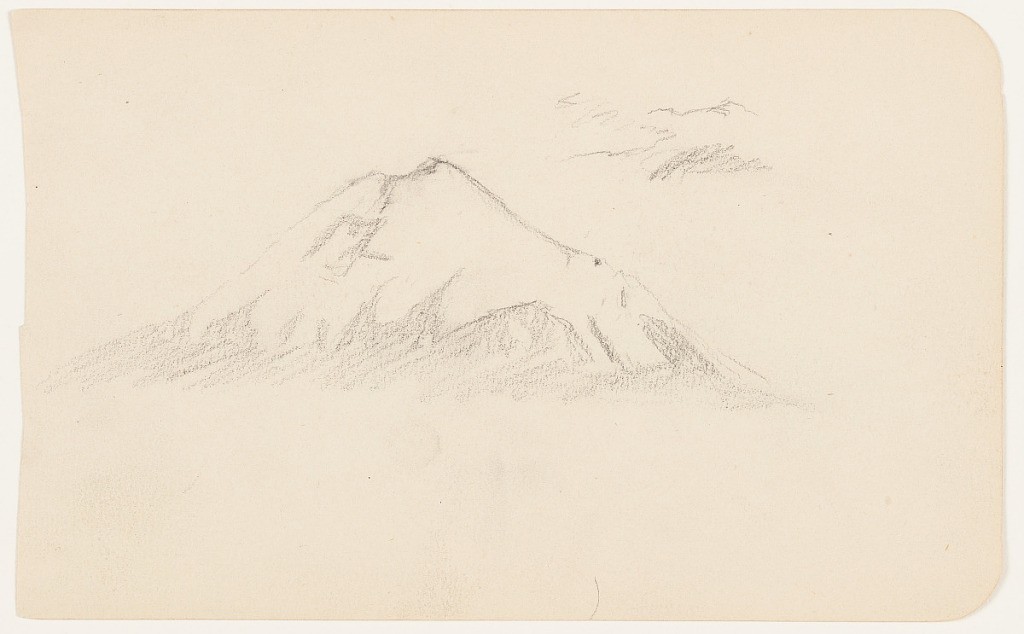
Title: Pico de Orizaba, Mexico
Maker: Frederic Edwin Church, American, 1826–1900
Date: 1890–93
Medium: Graphite on off-white wove paper; verso: graphite
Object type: Drawing
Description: Landscape sketch showing a view of the mountain Pico de Orizaba (also known as Citlaltépetl) in Mexico. Devoid of a foreground and middle distance, the composition features the mountain prominently at center. Its sharp peak is snow-capped and its lower flanks dark with rugged ridges. Clouds are loosely rendered at upper right.

Verso: Botanical sketches showing two views of trees in Mexico. At right, the lower boughs of a tree are extremely loosely, almost indistinctly rendered. At left and oriented to the left, a palm tree with long fronds is also loosely sketched.